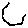
Label: hexagon